Question: Excuse me, I have a question how can l write the code when i click on image button send it on edit view with the same pic inside the button
like the emojicon chat
note :
the same idea of emojicons but with my special icons like this picture
like this picture :

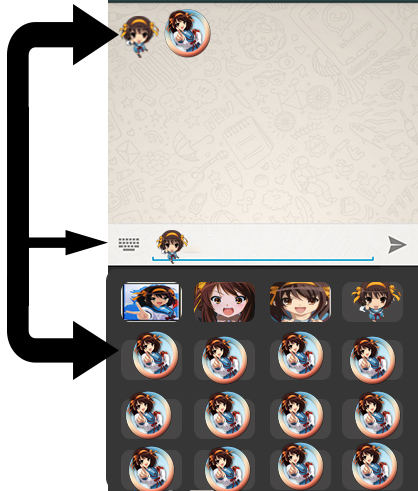
Answer: Are you looking for 'Spannable''s? They can be used to insert images into a field that contains plain text in Android. You can view the Google documentation for Spannable's <URL>
I wrote a code example below that might give you a head start:
'''
public CharSequence addImageSpan(CharSequence text){
SpannableStringBuilder builder=new SpannableStringBuilder(text);
int resId = R.drawable.emoticonImgResource;
builder.setSpan(new ImageSpan(mContext,resId),
text.start(), text.length()-1, Spannable.SPAN_EXCLUSIVE_EXCLUSIVE);
}
return builder;
}
'''